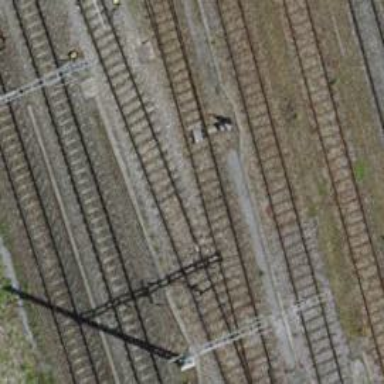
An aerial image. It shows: Single-track electrified railway yard with contact line electrification.